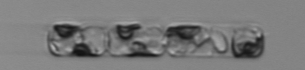
Label: Guinardia_delicatula_TAG_internal_parasite